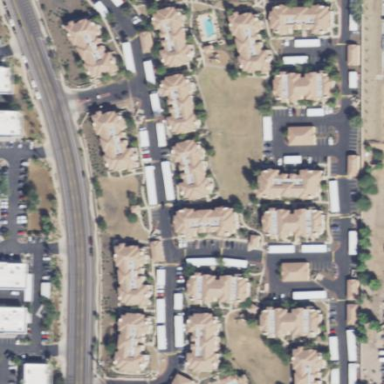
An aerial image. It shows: Residential area with apartments.